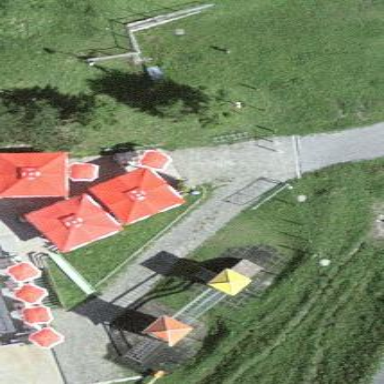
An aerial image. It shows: Playground area for leisure land.